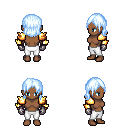
a pixel art fantasy rpg character, female body template, human, dark skin, gold arm armor, white pants, white cyan long bangs hairstyle, metal gloves, four views (front, back, left, right), 2x2 character sprite sheet, small pixel art, hard edges, no anti-aliasing